Interaction volume radius: 5 \u00c5
Interaction volume height: 10 \u00c5
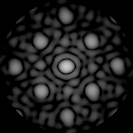
Disorder parameter: 0.1869